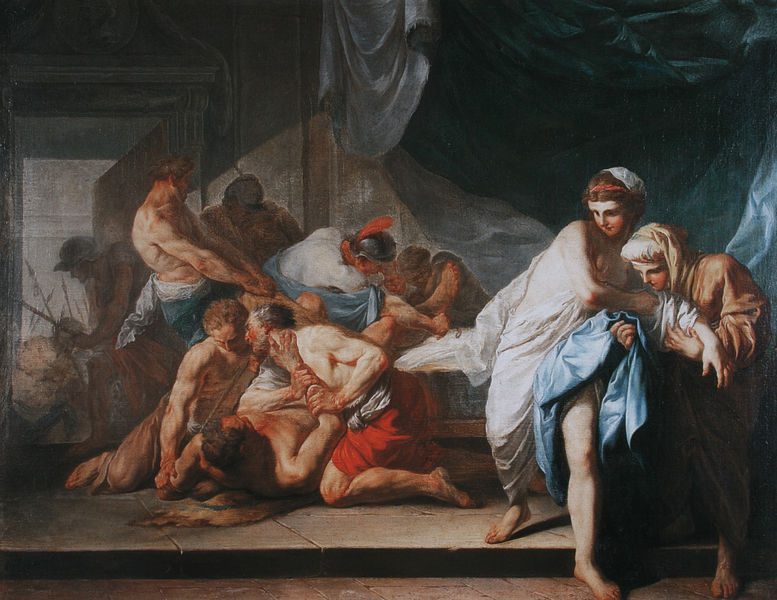
Titel: Samson pris par les Philistins par la trahison de Dalila, Samson und Dalila
Künstler: Jacques Francois Amand
Standort: Mainz
Institution: Landesmuseum
Schlagwörter: akt, blau, dunkel, feder, gemälde, gruppe, hand, himmel, kampf, kämpfer, körper, mann, nackt, rubens, schatten, weiß, frauen, menschen, mädchen, braun, frau, grau, hell, hintergrund, licht, marmor, männer, szene, tür, zimmer, rot, tuch, malerei, alt, bart, jung, barock, dienerin, falten, federn, geschichte, halten, historie, mord, stein, tod, tot, toter, innenraum, vorhang, kirche, boden, gewand, stoff, tücher, gewänder, innen, klassizismus, fell, magd, schiffe, liegen, italien, giebel, halm, ziehen, rand, gewalt, krieg, querformat, schlacht, treppe, lanze, soldaten, vorhänge, kraft, muskeln, realistisch, bett, stufe, stufen, halbnackt, laken, oberkörper, flucht, fussboden, eingang, blut, antike, motiv, seil, barfuß, gefangen, raub, schwert, waffen, überfall, knien, soldat, strafe, flüchten, fraue, helm, türstock, ritter, kämpfen, rom, römer, liege, öffnung, helme, antik, christlich, sage, dolch, ermordung, krieger, historismus, lanzen, speere, david, gefangener, schlagen, freie, historisch, lager, ringen, michelangelo, folter, steinstufen, rennaisance, zerren, attentat, prügelei, bettrand, auseinandersetzung, attentäter, frauenszene, lagerstatt, tür vorhang, fraen, klassich, hstorienbild, anfall